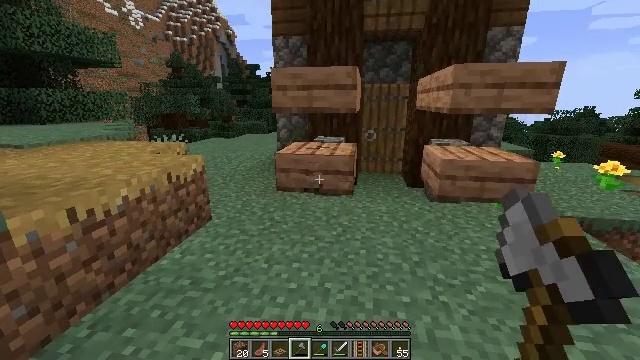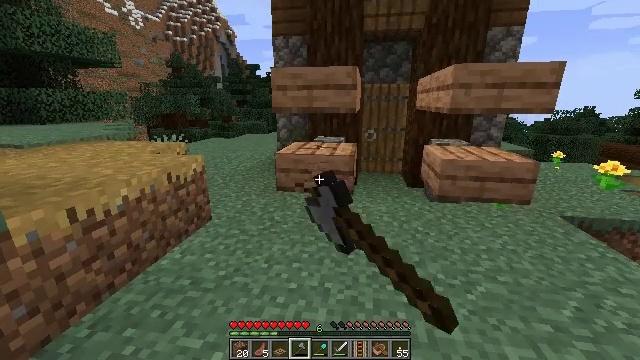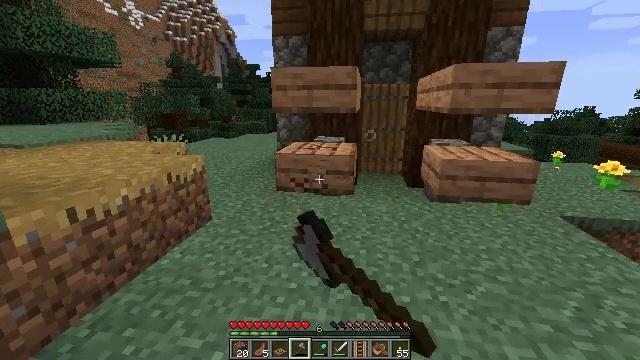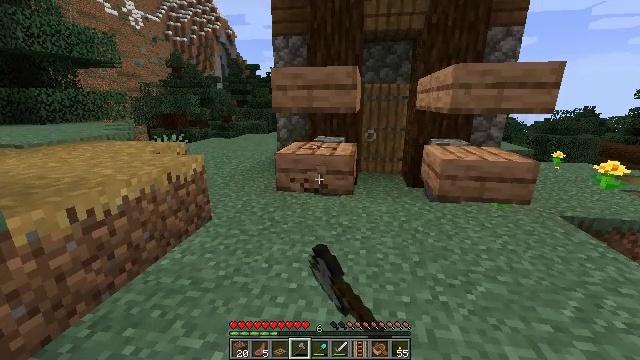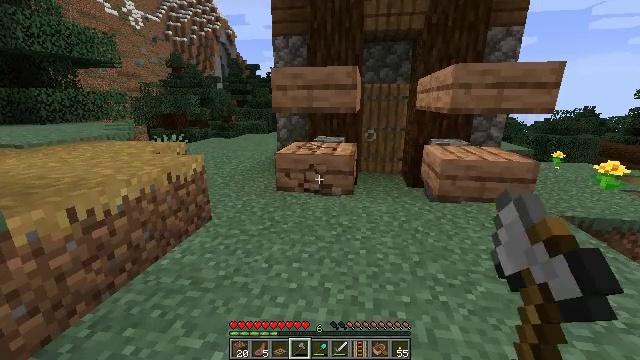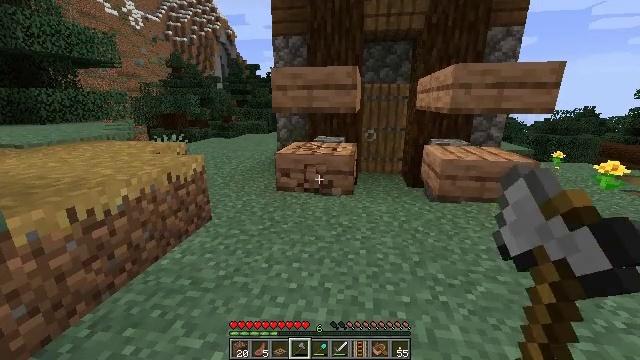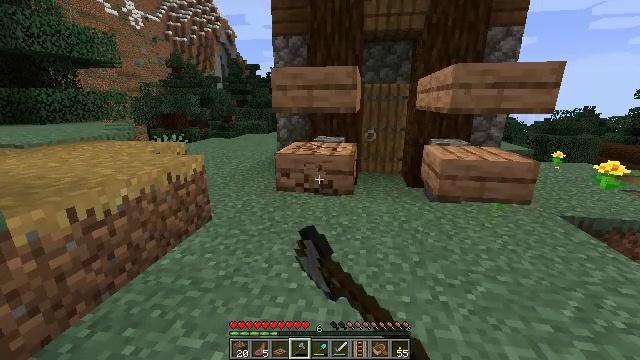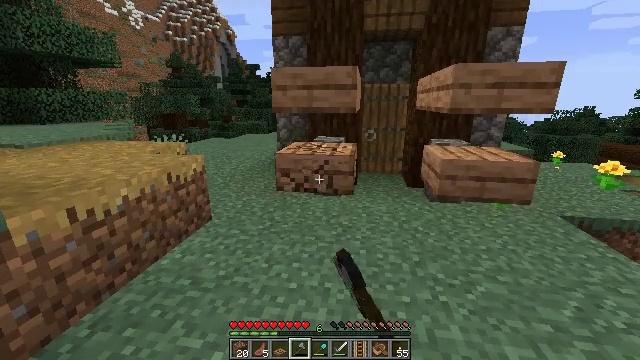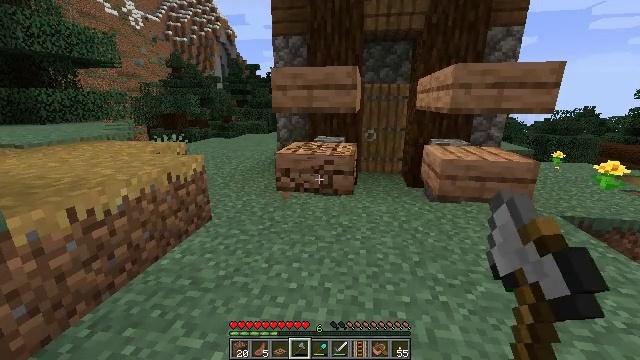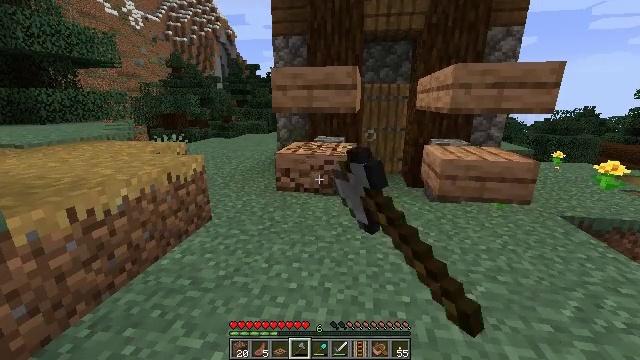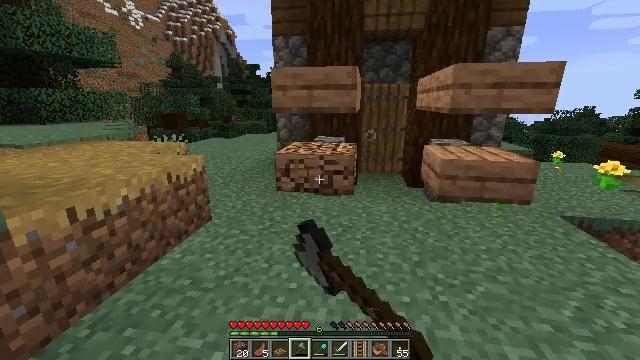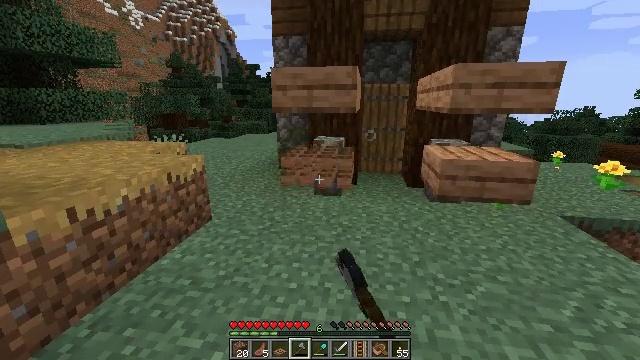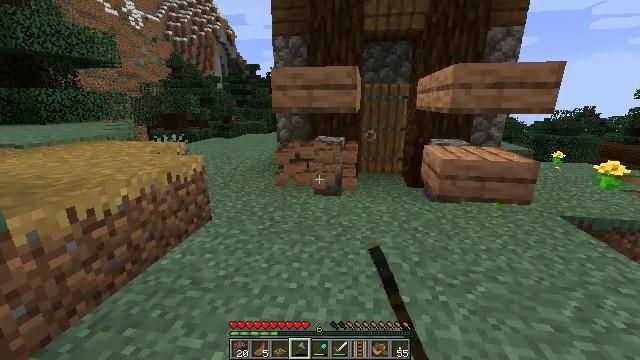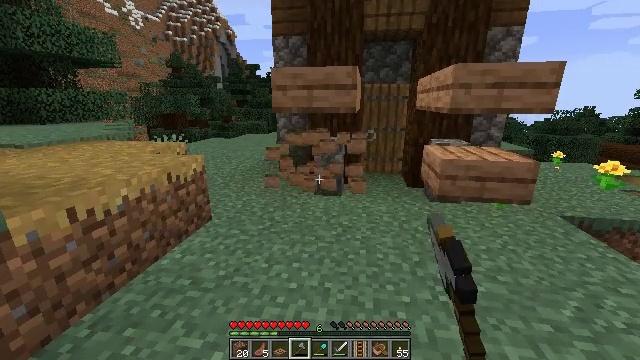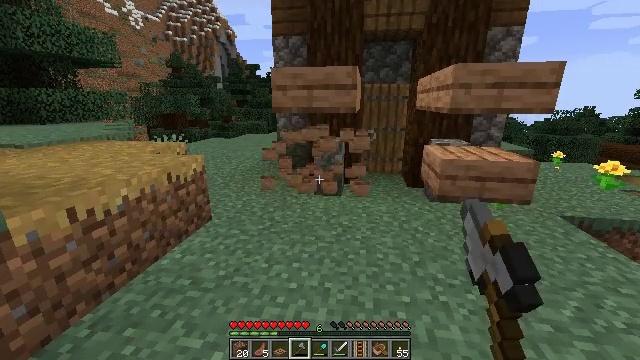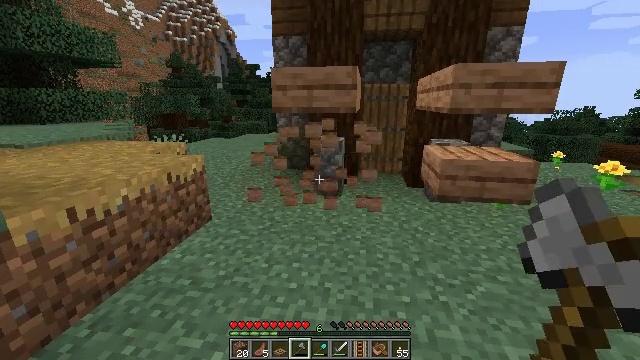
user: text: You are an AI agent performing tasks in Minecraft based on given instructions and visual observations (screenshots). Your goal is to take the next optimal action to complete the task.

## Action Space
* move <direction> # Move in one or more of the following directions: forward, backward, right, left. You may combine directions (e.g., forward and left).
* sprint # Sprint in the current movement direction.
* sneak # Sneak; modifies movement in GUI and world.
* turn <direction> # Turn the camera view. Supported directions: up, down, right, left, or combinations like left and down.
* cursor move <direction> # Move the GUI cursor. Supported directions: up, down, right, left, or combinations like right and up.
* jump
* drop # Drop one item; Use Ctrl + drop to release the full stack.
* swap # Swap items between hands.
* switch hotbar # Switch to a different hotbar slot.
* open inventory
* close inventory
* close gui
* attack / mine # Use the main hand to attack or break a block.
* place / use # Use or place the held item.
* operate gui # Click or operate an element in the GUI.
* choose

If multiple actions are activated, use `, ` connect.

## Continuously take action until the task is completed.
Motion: motion action
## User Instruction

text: Mine the jungle slab from a structure.
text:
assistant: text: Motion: attack / mine
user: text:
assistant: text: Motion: attack / mine
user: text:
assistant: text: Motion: attack / mine
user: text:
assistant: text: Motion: attack / mine
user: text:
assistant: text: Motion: attack / mine
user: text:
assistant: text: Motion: attack / mine
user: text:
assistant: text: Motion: attack / mine
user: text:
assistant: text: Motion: attack / mine
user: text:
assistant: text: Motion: attack / mine
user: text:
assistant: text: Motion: attack / mine
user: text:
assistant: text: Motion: attack / mine
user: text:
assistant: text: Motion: attack / mine
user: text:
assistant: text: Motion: attack / mine
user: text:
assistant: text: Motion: attack / mine
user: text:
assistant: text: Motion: attack / mine
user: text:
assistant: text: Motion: move forward, attack / mine
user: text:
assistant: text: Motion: move forward, attack / mine
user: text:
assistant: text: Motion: move forward, attack / mine
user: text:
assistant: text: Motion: move forward
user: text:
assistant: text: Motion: move forward, turn left and up
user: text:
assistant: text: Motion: move forward, turn left and up
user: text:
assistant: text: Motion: move forward, turn up
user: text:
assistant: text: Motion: no_op
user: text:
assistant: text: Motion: attack / mine
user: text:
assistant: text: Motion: turn right, attack / mine
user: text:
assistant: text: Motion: turn right, attack / mine
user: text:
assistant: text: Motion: attack / mine
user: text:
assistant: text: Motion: attack / mine
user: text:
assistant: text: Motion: attack / mine
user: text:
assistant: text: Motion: attack / mine